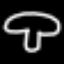
Label: mushroom